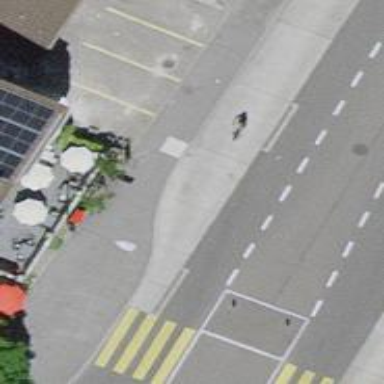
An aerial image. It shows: Platform at junction with raised kerb.